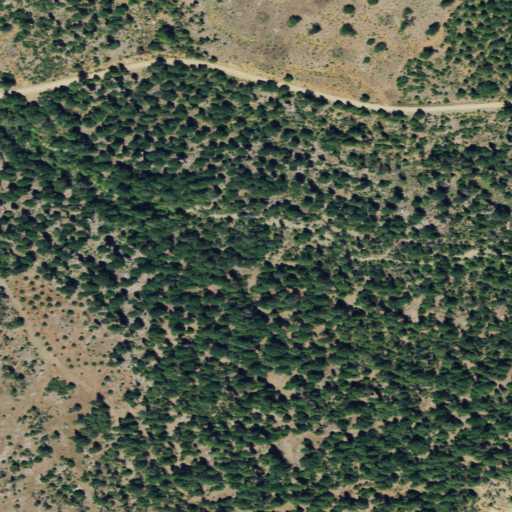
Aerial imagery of valley in California named Tough Gus Gulch containing evergreen forest, open development, shrub, and grassland